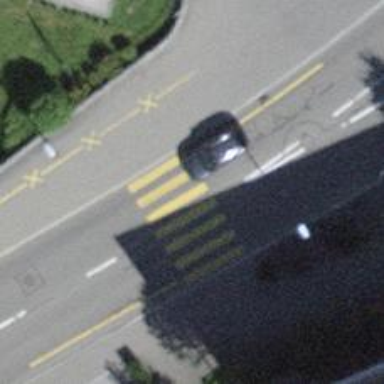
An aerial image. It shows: Uncontrolled zebra crossing on the road.